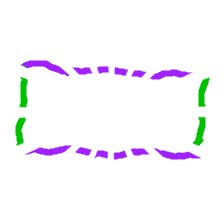
Shape: rectangle